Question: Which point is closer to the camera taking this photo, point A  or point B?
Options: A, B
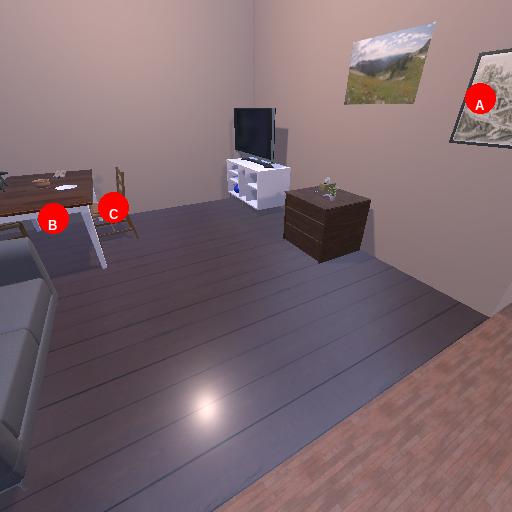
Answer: A